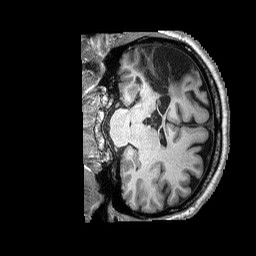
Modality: T1w
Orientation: coronal
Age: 36
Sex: female
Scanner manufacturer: siemens
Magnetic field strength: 3 T
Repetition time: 2.53 s
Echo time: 0.00144 s